Aerial crown-view tile of a tropical tree (Barro Colorado Island, Panama), acquired 20240918:
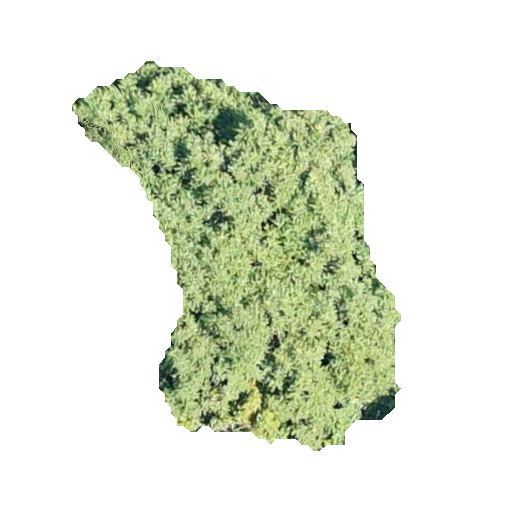
Species: Spondias mombin
GBIF accepted scientific name: Spondias mombin
Crown area: 120.114 m²